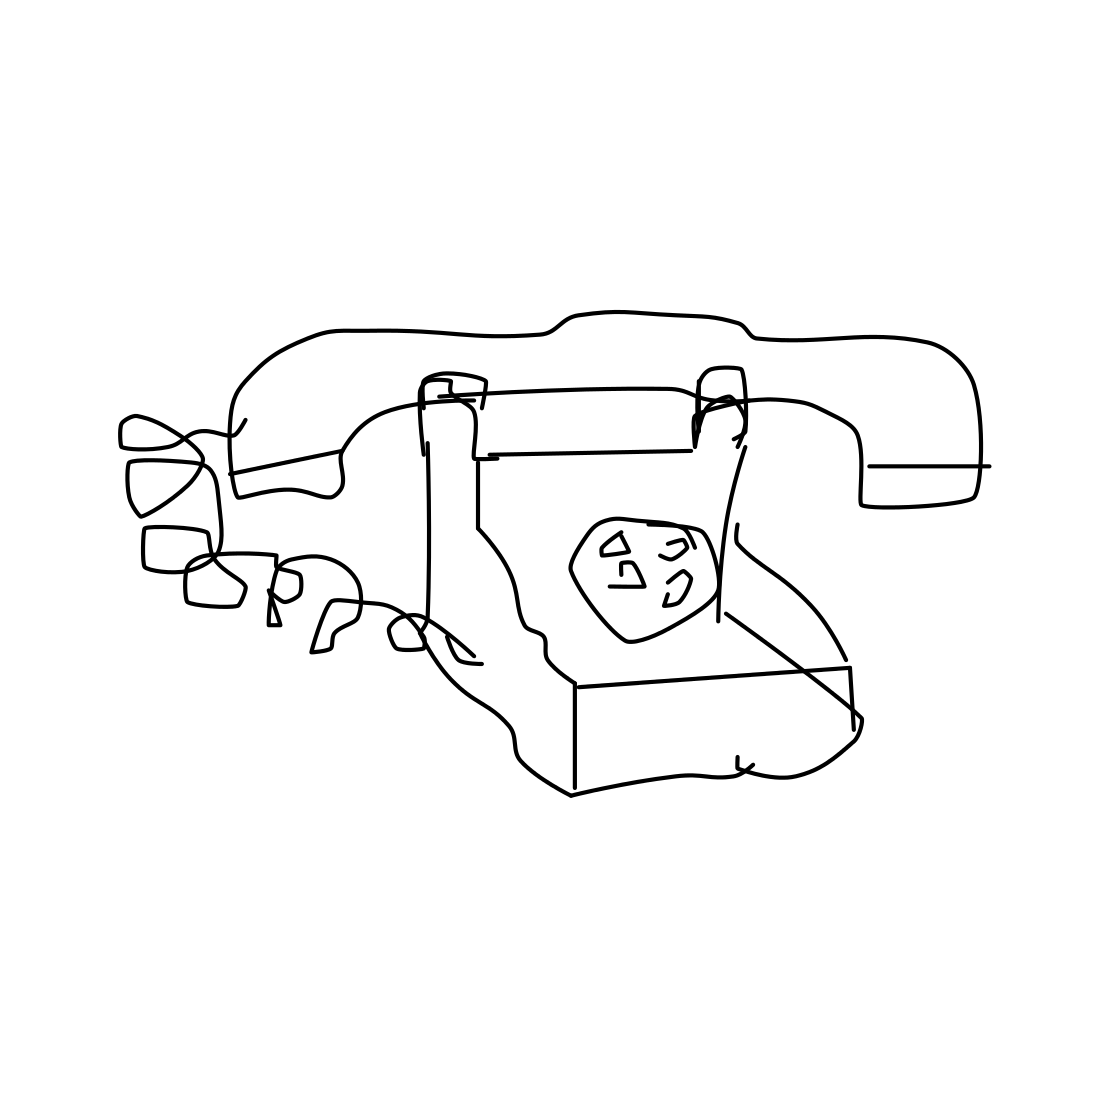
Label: telephone